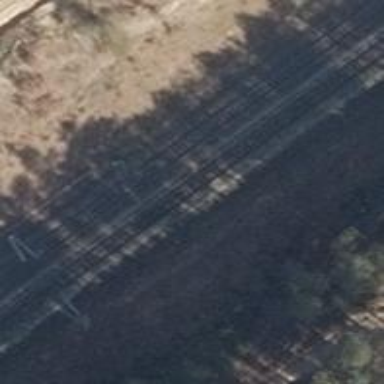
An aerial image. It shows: Railway signal.